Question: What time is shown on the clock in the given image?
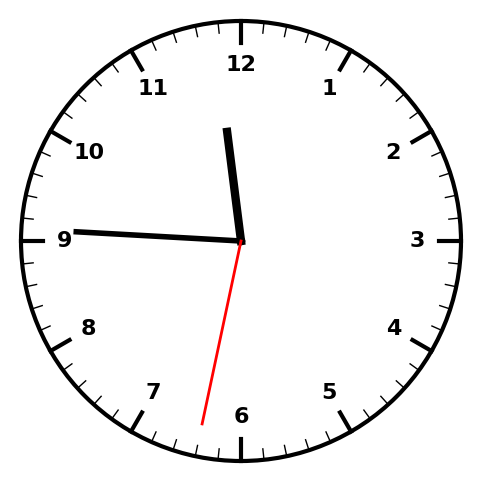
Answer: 11:45:32